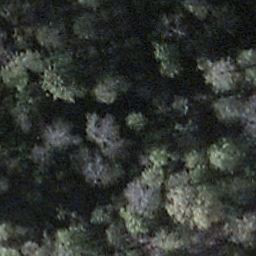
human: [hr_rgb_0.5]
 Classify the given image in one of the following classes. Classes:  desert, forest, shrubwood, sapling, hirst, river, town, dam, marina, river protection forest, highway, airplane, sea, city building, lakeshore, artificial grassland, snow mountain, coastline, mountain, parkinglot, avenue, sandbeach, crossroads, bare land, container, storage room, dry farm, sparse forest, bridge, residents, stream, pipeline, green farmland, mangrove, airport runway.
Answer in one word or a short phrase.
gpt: shrubwood